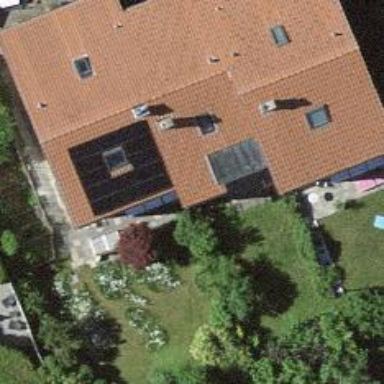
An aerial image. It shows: Residential building.